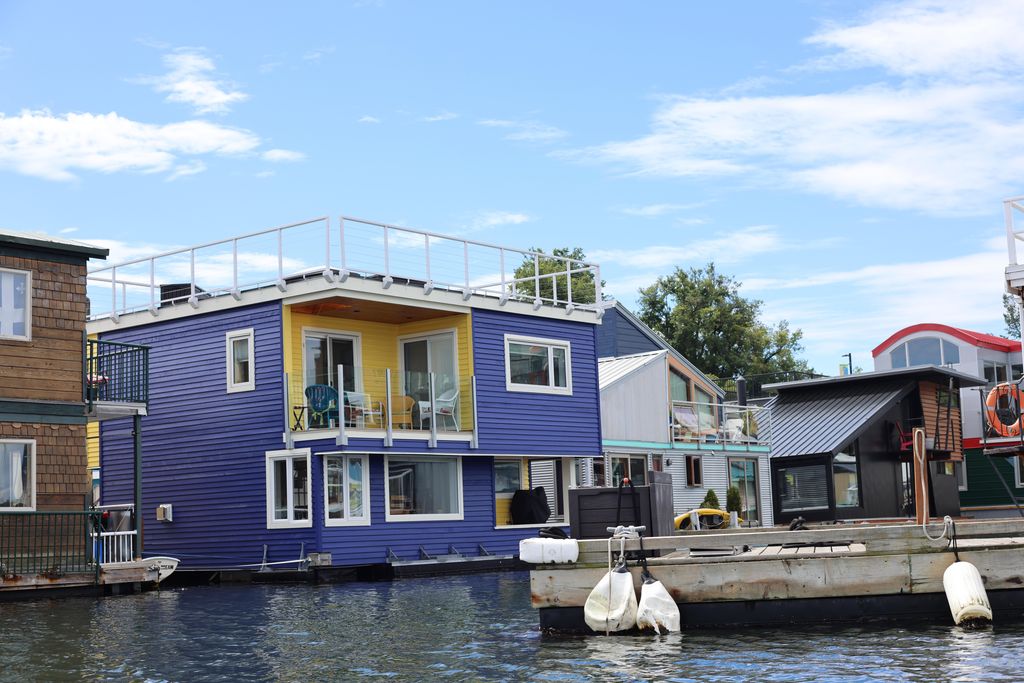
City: victoria